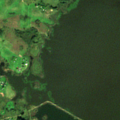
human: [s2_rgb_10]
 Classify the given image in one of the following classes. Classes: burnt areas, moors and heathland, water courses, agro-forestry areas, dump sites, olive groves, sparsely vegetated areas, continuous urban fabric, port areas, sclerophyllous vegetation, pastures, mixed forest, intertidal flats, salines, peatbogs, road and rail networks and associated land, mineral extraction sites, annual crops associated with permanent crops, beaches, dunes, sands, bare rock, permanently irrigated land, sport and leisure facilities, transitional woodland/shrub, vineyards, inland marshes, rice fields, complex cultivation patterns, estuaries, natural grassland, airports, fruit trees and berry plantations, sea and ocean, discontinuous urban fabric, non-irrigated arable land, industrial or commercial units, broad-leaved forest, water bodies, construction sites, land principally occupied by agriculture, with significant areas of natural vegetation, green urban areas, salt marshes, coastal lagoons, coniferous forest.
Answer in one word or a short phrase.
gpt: complex cultivation patterns, transitional woodland/shrub, inland marshes, water bodies